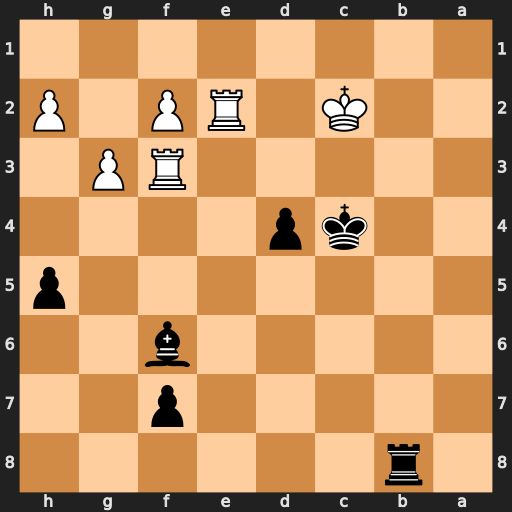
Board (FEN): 1r6/5p2/5b2/7p/2kp4/5RP1/2K1RP1P/8
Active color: b
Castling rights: -
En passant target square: -
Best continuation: d3+ Rxd3 Rb2+ Kd1 Kxd3